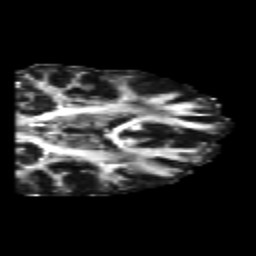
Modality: FA
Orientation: coronal
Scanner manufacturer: siemens
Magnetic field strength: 3 T
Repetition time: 6.8 s
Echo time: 0.093 s